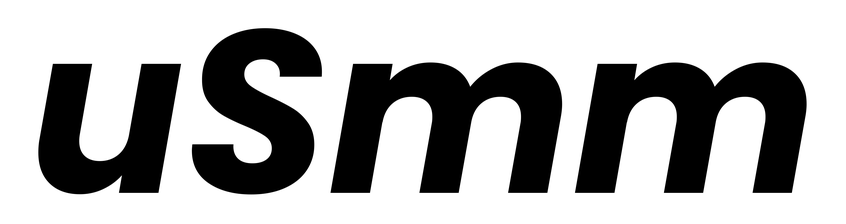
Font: Poppins-BoldItalic